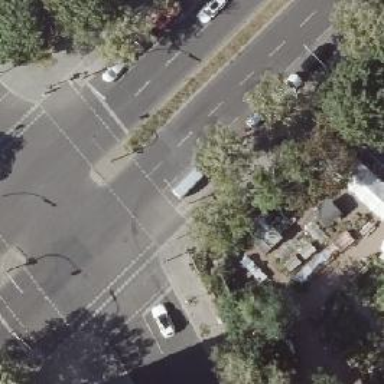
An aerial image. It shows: Secondary road with asphalt surface and cycle track on the right.